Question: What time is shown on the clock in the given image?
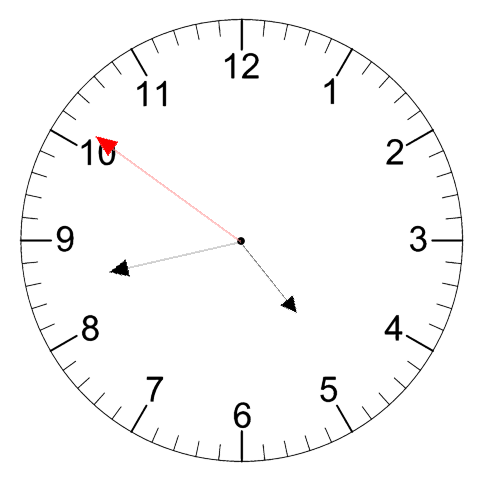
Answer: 04:42:51